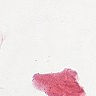
Metastatic tissue present: no